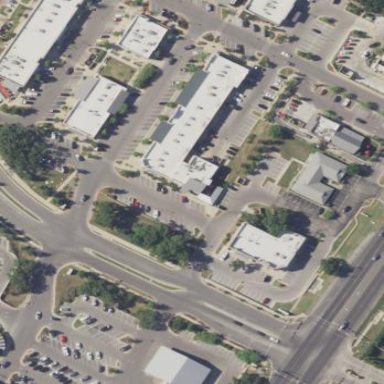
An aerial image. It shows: Retail building.